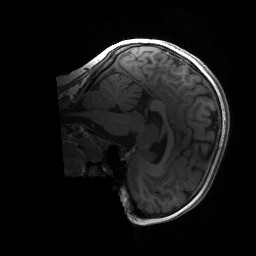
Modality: T1w
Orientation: sagittal
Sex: female
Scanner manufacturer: siemens
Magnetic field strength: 3 T
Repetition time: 1.9 s
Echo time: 0.00243 s